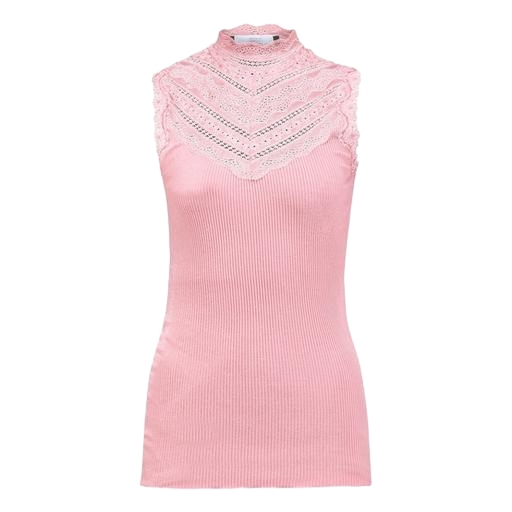
pink lace-accented top, pink lace-trim top, pink lace vest, white background